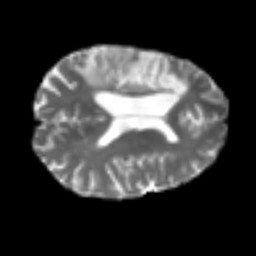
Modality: T2w
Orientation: axial
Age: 58
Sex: male
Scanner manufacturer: siemens
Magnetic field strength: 3 T
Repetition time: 4.987 s
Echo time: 0.0792 s